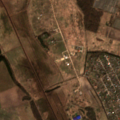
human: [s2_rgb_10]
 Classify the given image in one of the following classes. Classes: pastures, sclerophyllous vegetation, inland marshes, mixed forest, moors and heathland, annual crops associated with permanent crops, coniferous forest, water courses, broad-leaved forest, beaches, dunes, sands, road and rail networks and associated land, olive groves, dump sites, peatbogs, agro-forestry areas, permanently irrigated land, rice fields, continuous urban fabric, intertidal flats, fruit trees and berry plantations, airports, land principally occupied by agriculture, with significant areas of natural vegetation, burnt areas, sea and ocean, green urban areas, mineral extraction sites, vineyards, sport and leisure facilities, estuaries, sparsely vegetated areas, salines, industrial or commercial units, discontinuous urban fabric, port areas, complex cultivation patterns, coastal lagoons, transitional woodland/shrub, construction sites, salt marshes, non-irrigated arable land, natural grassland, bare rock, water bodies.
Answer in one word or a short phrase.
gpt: discontinuous urban fabric, industrial or commercial units, pastures, complex cultivation patterns, land principally occupied by agriculture, with significant areas of natural vegetation